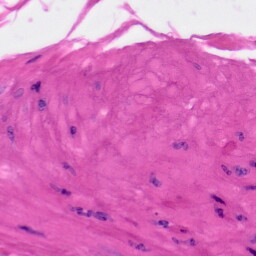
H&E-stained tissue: Skin